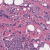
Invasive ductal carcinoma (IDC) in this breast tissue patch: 1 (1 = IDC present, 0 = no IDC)